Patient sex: M
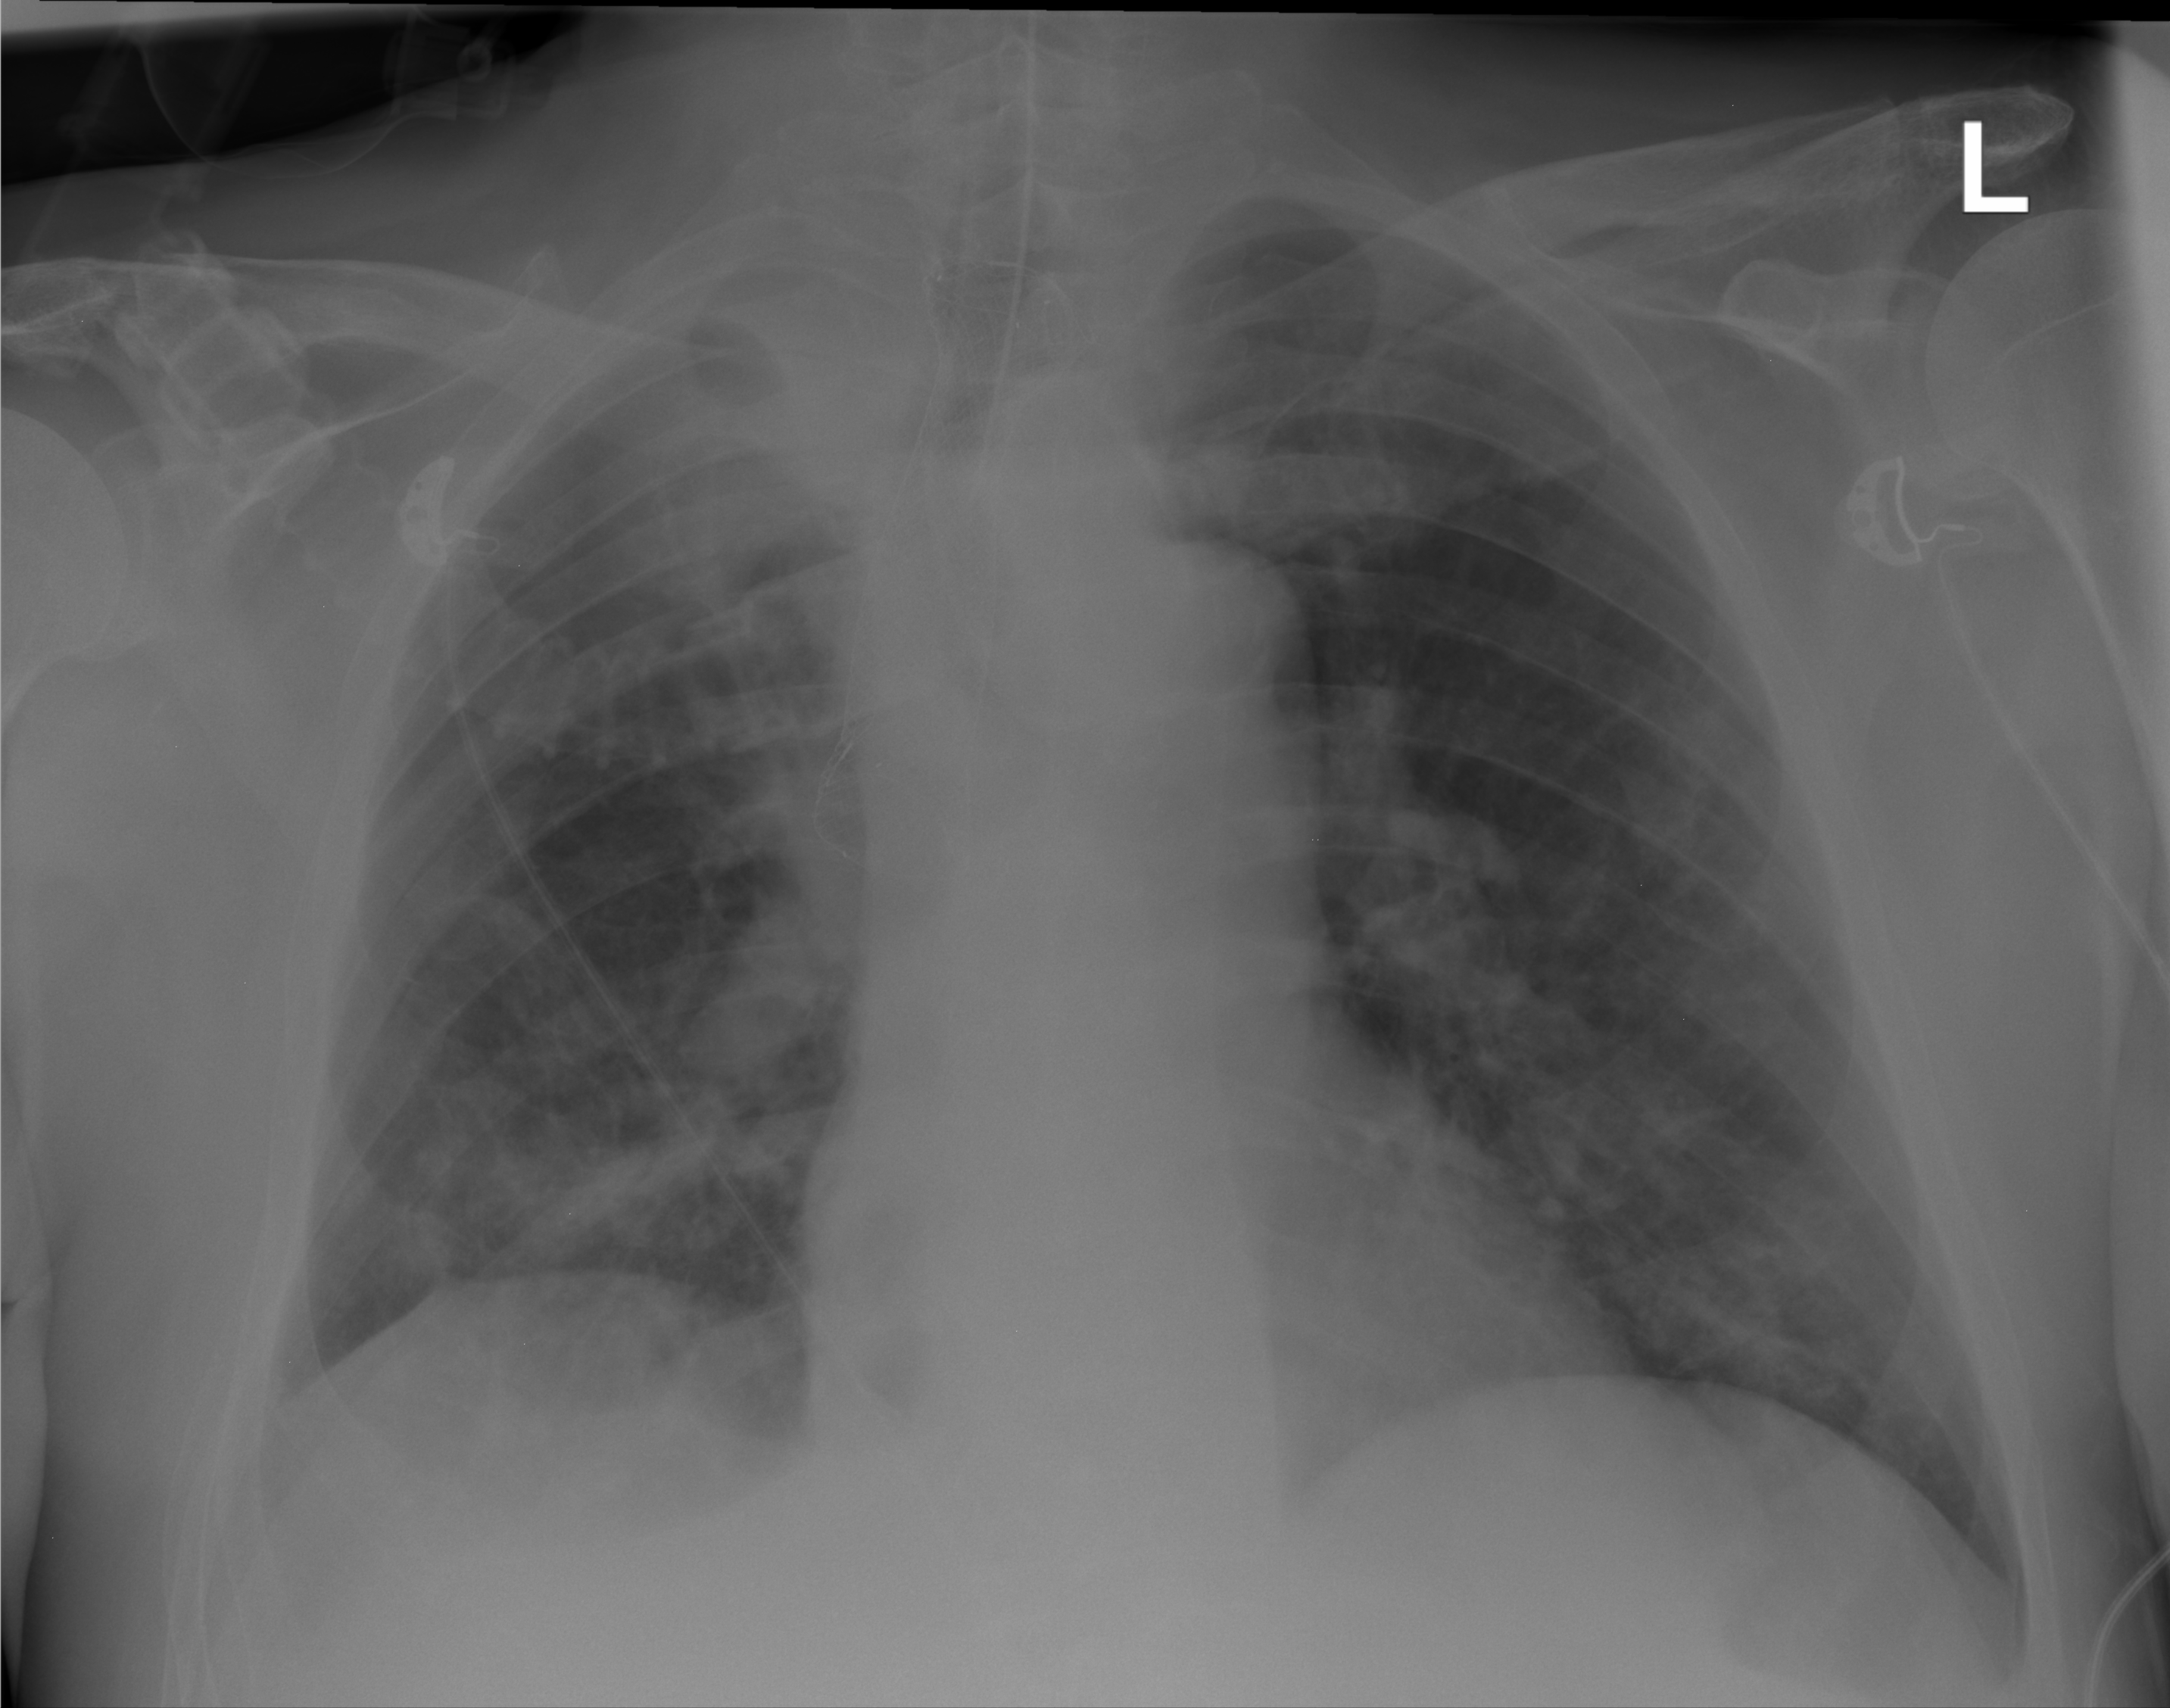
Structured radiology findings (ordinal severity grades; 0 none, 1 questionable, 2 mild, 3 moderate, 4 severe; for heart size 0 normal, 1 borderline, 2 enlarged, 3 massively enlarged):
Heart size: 0
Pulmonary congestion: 0
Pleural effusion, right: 1
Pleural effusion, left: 1
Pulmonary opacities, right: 3
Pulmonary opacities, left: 2
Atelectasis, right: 2
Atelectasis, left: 0